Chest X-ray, PA view. Patient: 33 years old, sex F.
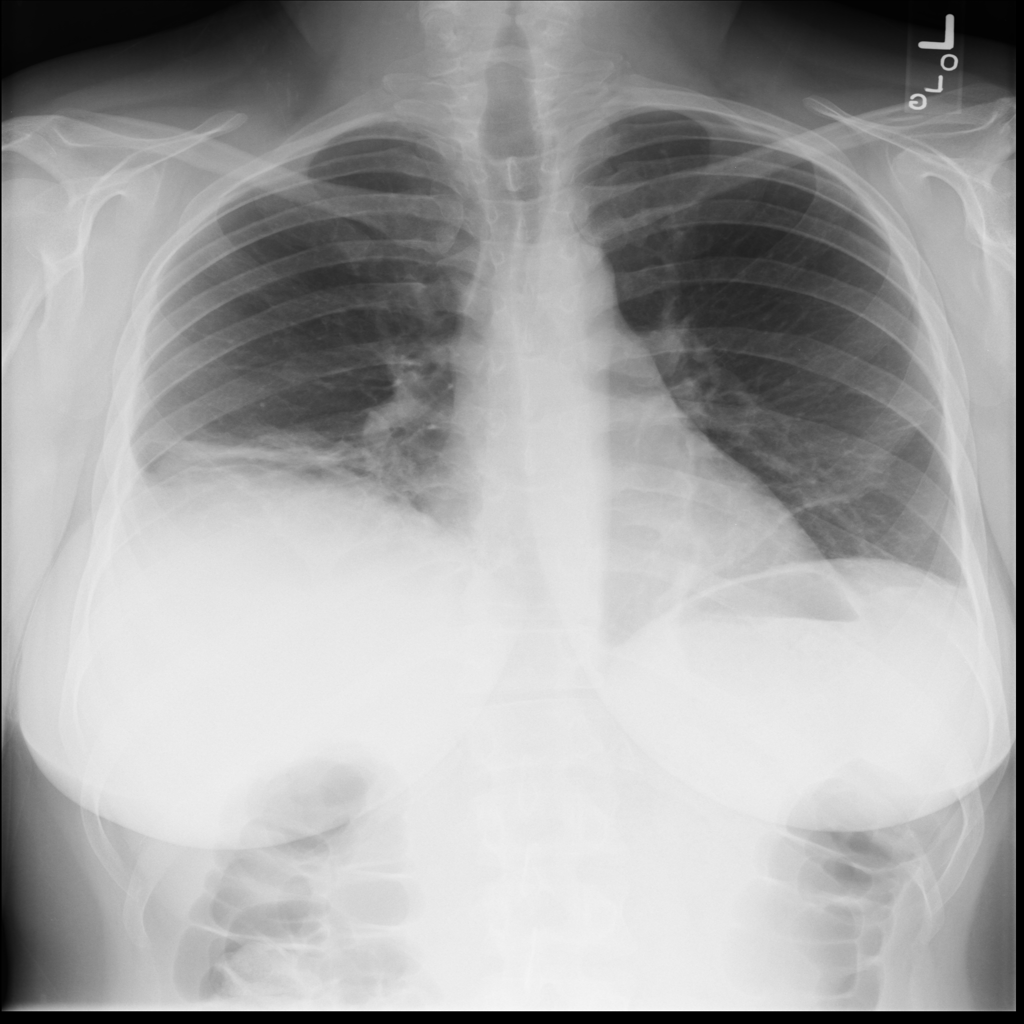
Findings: Atelectasis